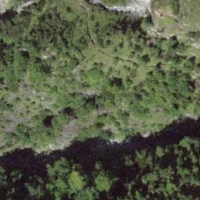
EUNIS habitat code: 44
Species observed at this site:
Nucifraga caryocatactes